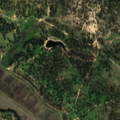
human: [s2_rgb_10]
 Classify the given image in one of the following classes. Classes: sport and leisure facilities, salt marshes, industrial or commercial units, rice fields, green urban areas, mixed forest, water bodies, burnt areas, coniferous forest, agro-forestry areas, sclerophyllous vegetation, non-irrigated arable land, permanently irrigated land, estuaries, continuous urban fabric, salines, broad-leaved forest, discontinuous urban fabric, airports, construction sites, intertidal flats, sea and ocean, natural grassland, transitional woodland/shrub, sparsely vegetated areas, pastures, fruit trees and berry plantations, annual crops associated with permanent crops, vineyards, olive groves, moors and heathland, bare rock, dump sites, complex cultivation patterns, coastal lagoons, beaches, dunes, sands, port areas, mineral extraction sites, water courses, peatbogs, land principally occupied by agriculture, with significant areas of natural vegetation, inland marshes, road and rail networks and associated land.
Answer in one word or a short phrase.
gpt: rice fields, agro-forestry areas, broad-leaved forest